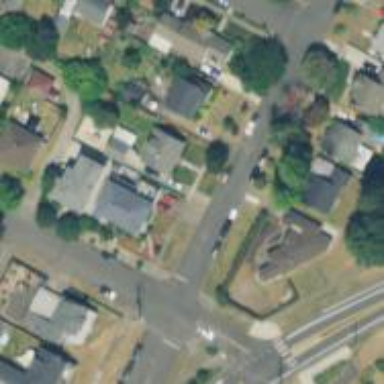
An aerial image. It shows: Residential road with sidewalk on the left.